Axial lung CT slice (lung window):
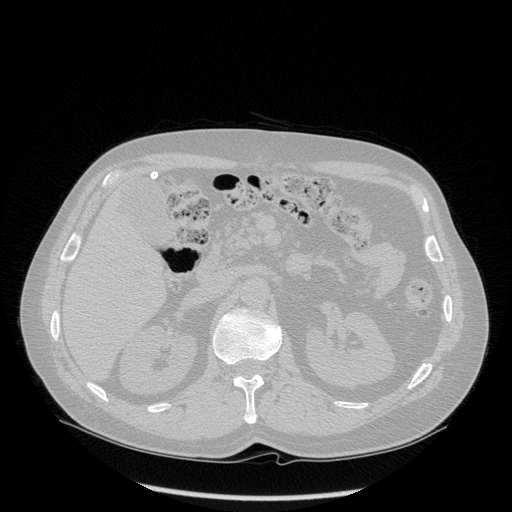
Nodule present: no